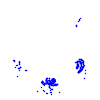
Particle: proton